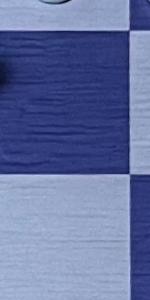
Label: Empty